Field crop: maize
Growth stage: 2
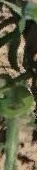
Species: maize